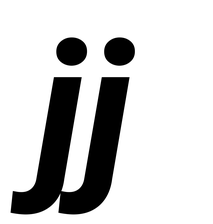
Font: Roboto-Italic_ExtraBold_Italic